Question: we are working on java technology and we have created enterprise application in java. we also created the instances on amazon aws. we have the following hosts for our web enterpeise application on amazon
'''
SERVER AMAZON= ec2-54-235-50-8.compute-1.amazonaws.com
MYSQL= mysqld@ec2-23-23-65-23.compute-1.amazonaws.com
'''
we have created the JDBC connection pool on glassfish as follows
when i ping the jdbc connetction pool it is giving the following exception "Class Name is wrong or class path is not set for com.mysql.jdbc.MySqlDataSource".
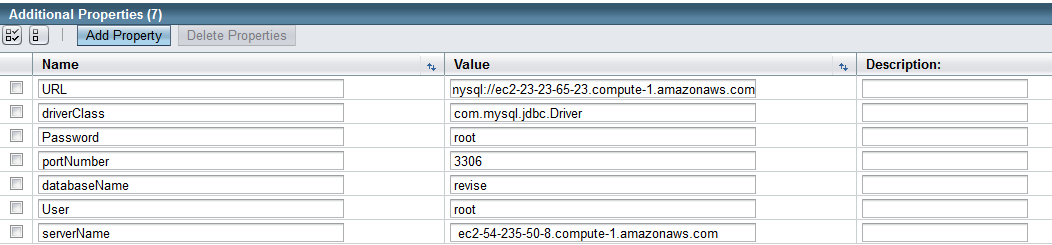
Answer: Try this:
'''
cd ./glassfish3/glassfish/domain/domainl/lib
wget http://mysql.llarian.net/Downloads/Connector-J/mysql-connector-java-5.1.18.zip
unzip mysql-connector-java-5.1.18.zip
mv ./glassfish3/glassfish/domain/domainl/lib/mysql-connector-java-5.1.18/mysql-connector-java-5.1.18-bin.jar ./glassfish3/glassfish/domain/domainl/lib
'''
By this u will get 'mysql-coonector-java.jar' file in lib folder.